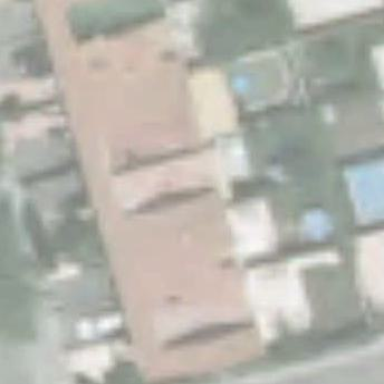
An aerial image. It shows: Terrace building with pitched roof oriented across.